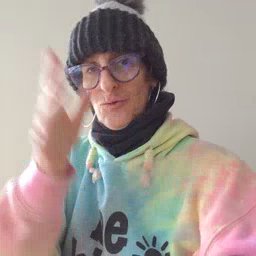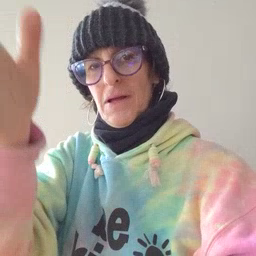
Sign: grandpa